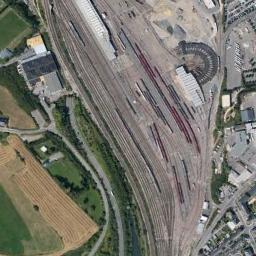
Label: railway_station